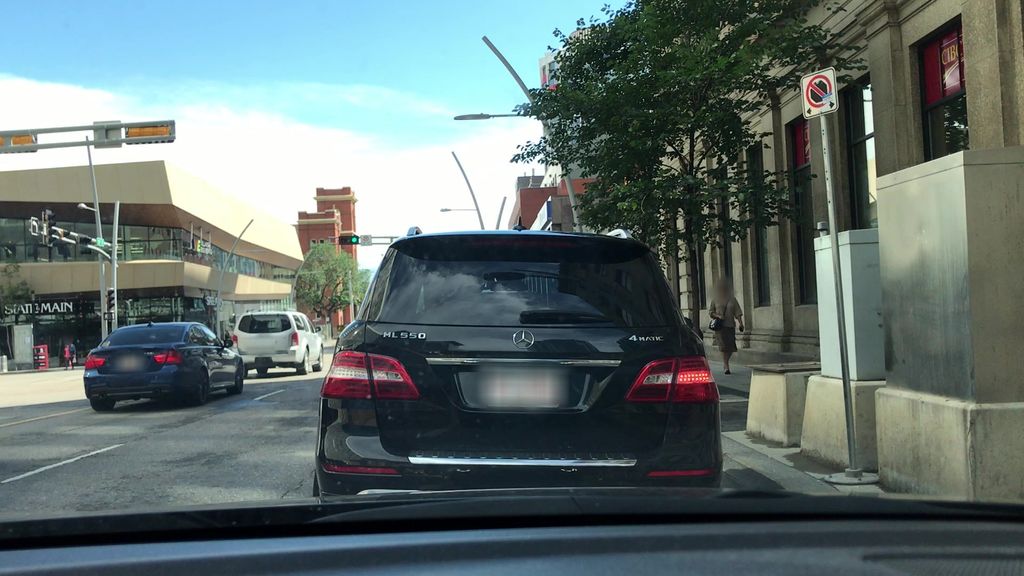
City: edmonton